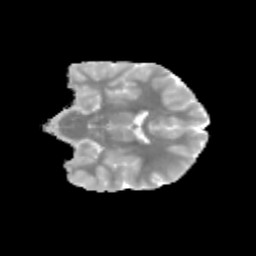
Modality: MD
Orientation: coronal
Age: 11
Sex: male
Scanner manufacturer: siemens
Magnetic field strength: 3 T
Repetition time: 3.8 s
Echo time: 0.07 s